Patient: sex F, age 60
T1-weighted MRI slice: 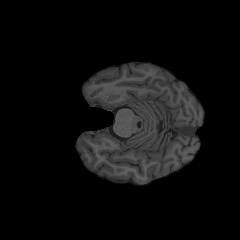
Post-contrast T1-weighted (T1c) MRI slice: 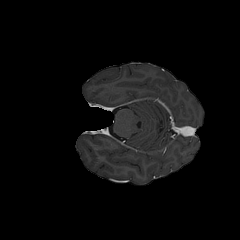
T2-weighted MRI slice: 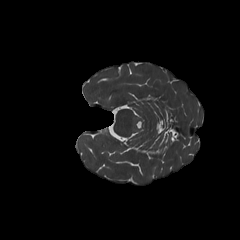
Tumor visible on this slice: no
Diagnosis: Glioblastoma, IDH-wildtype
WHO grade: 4